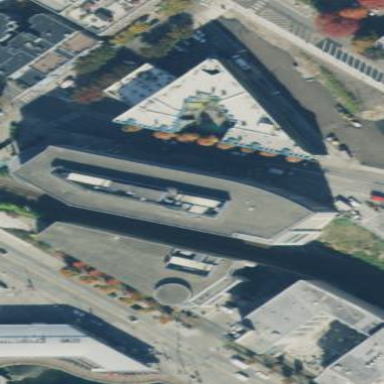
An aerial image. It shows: Office building.